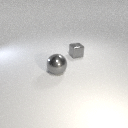
large gray metal sphere to the left of small gray metal cube